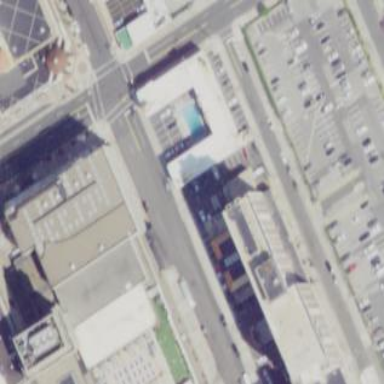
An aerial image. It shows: Hotel building.